Question: '''
FrameLayout.LayoutParams lp = new FrameLayout.LayoutParams((int)width, (int)height);
lp.width = (int) (width * 0.75f);
lp.height = (int) (height * 0.5f);
lp.setMargins((int) width/8, (int) height / 4, (int) (width - width/8) , (int) (height - height/4));
addContentView(img, lp);
'''
This should display my (ImageView) img in the center of the screen. It works as expected in my phone running API 16 but when I debug in emulator with API 8, the img is displayed in the top left corner.
I'm fed up of trying RelativeLayout.LayoutParams.setMargins() or AddRule for center aligning my view in the parent. Couldn't get it. Any help appreciated.
I'm not using any XML file to inflate my viewgroup. I'm adding views programmatically in my activity.

This is how I want it, works in OS 4.0. & .... . Second picture is of OS2.0 -> This I want to fix.
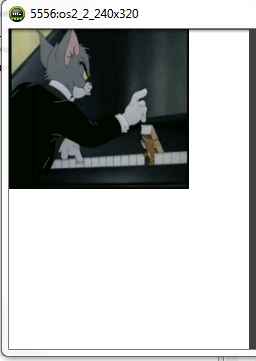
Answer: Fix:
'''
lp.gravity = Gravity.FILL_HORIZONTAL;
'''